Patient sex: F
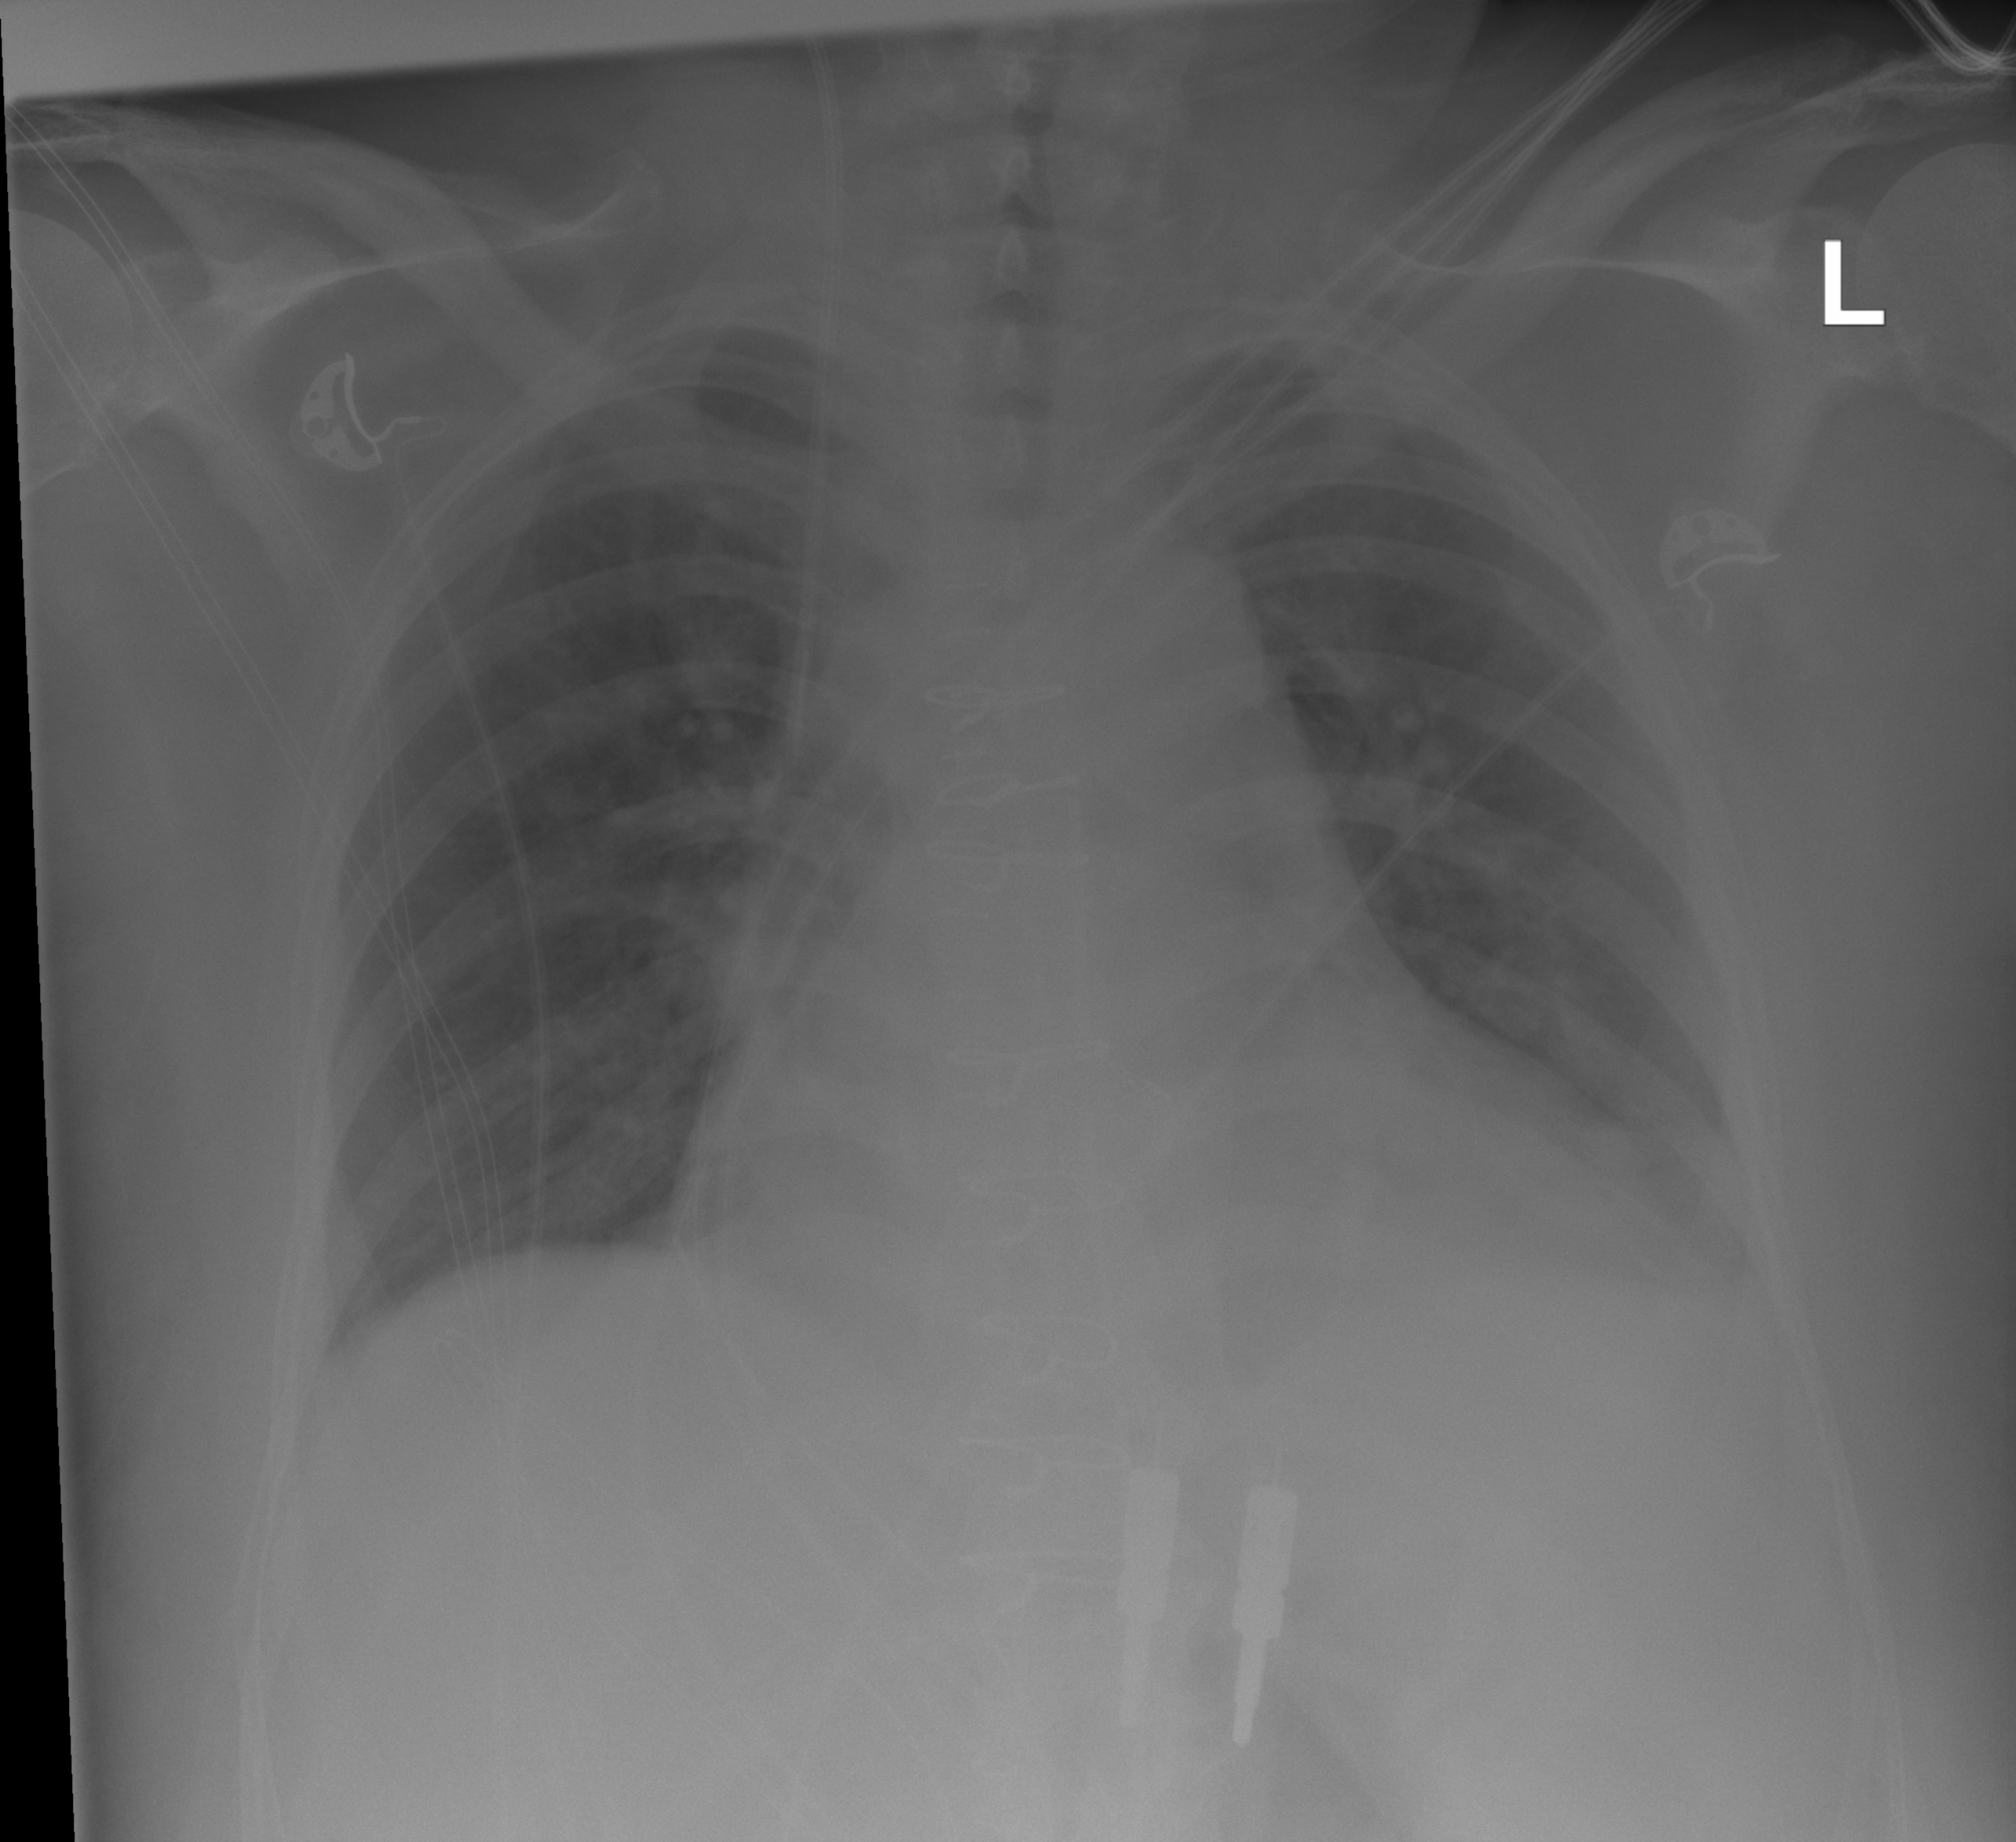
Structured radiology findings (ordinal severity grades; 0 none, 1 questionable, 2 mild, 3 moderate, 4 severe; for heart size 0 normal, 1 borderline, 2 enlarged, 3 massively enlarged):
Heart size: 2
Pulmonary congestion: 1
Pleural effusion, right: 0
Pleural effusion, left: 2
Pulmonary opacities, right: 0
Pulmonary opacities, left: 0
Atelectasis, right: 0
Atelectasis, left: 2